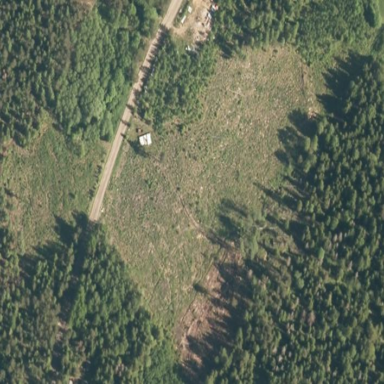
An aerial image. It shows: Scrub vegetation in area designated for logging.